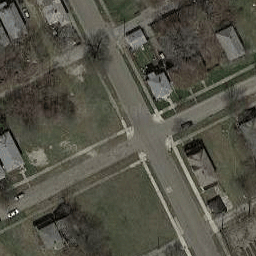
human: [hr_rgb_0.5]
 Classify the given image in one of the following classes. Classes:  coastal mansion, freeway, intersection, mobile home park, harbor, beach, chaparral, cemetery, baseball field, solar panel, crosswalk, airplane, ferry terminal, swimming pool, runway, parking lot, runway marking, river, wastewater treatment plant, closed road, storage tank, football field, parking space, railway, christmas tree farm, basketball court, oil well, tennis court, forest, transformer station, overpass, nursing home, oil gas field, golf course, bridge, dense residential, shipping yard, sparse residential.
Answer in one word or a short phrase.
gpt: intersection